Field crop: maize
Growth stage: 1
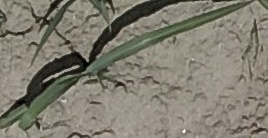
Species: sorghum